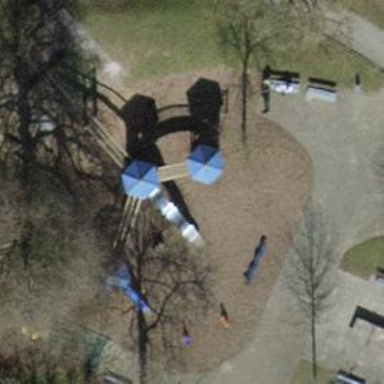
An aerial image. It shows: Playground area for leisure land.